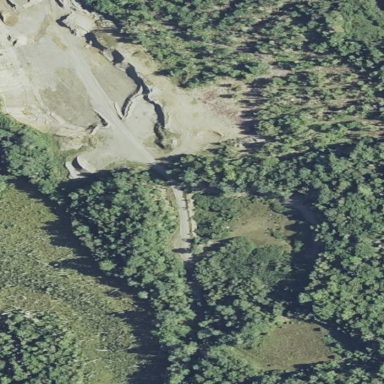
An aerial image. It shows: Quarry area where gravel is extracted.